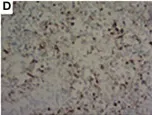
Pathological features. CK (pan) were focally positive.
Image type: pathology (immunostaining)